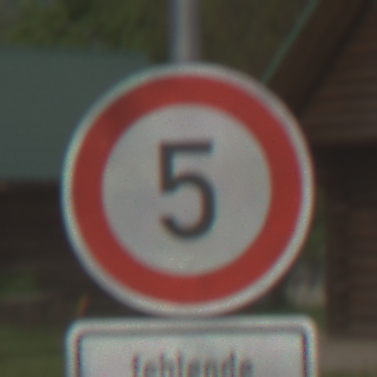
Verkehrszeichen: Geschwindigkeit5
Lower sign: HinweiseAufGefahrenDurchVerbaleAngabe7
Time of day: MorningAfternoon
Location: Outdoor (Nature)
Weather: PartlyCloudy
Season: NotSpecified
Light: Natural